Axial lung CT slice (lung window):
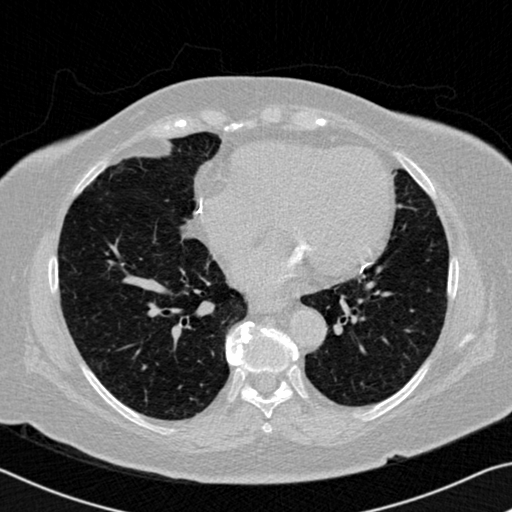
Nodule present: no